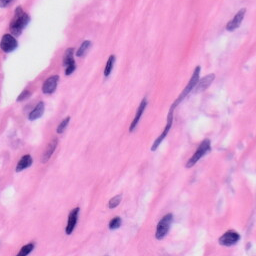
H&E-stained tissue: Skin